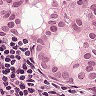
Metastatic tissue present: yes